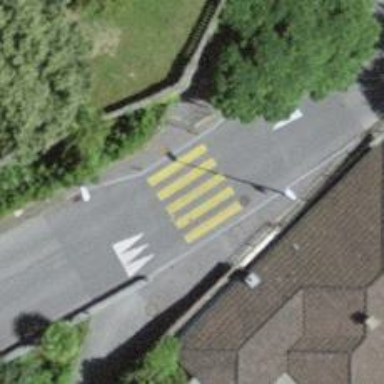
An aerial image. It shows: Zebra crossing on the road.